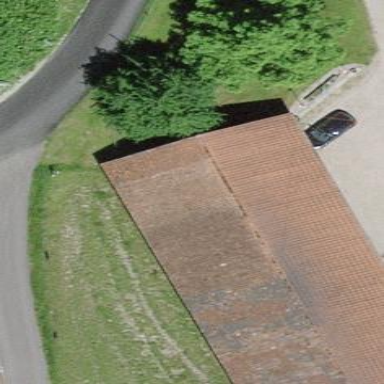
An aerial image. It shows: Barn.